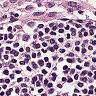
Metastatic tissue present: no